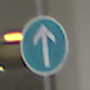
Verkehrszeichen: VorgeschriebeneFahrtrichtungGeradeaus
Umgebung: Roofed, Urban
Tageszeit: Midday
Wetter: Overcast
Licht: Artificial
Jahreszeit: NotSpecified
Kontrast: MediumContrast